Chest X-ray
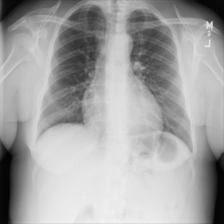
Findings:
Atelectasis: negative
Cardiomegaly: negative
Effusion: negative
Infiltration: negative
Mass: negative
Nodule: negative
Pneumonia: negative
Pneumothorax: negative
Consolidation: negative
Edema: negative
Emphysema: negative
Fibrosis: negative
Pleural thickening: negative
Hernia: negative